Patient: sex M, age 47
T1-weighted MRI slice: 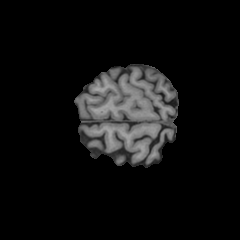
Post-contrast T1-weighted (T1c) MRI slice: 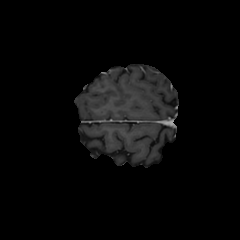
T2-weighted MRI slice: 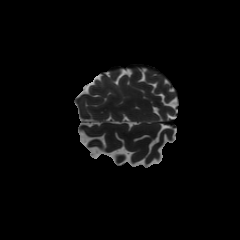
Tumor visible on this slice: no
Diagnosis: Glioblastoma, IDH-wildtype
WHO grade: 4